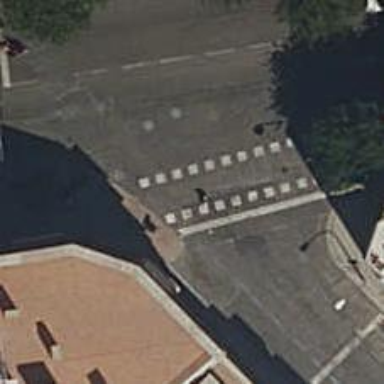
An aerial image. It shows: Crossing on the footway with traffic signals.